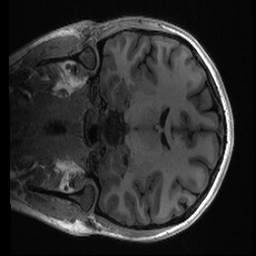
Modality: T1w
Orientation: coronal